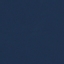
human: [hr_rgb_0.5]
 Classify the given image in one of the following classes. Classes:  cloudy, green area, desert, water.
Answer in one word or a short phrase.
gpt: water